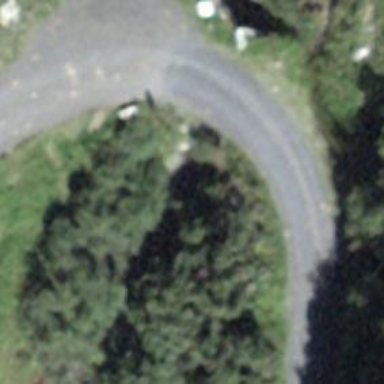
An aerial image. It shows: Culvert tunnel.